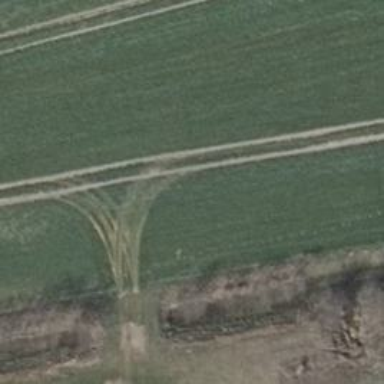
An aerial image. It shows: Track with very rough surface.